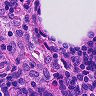
Metastatic tissue present: no